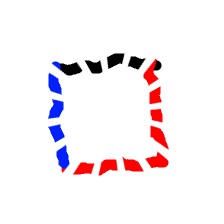
Shape: square